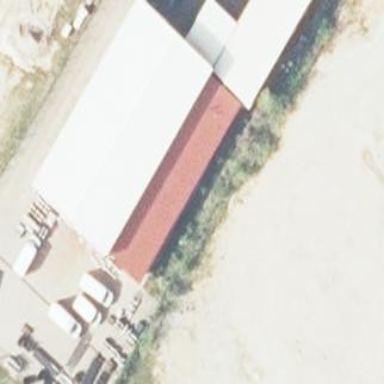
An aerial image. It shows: Industrial building.